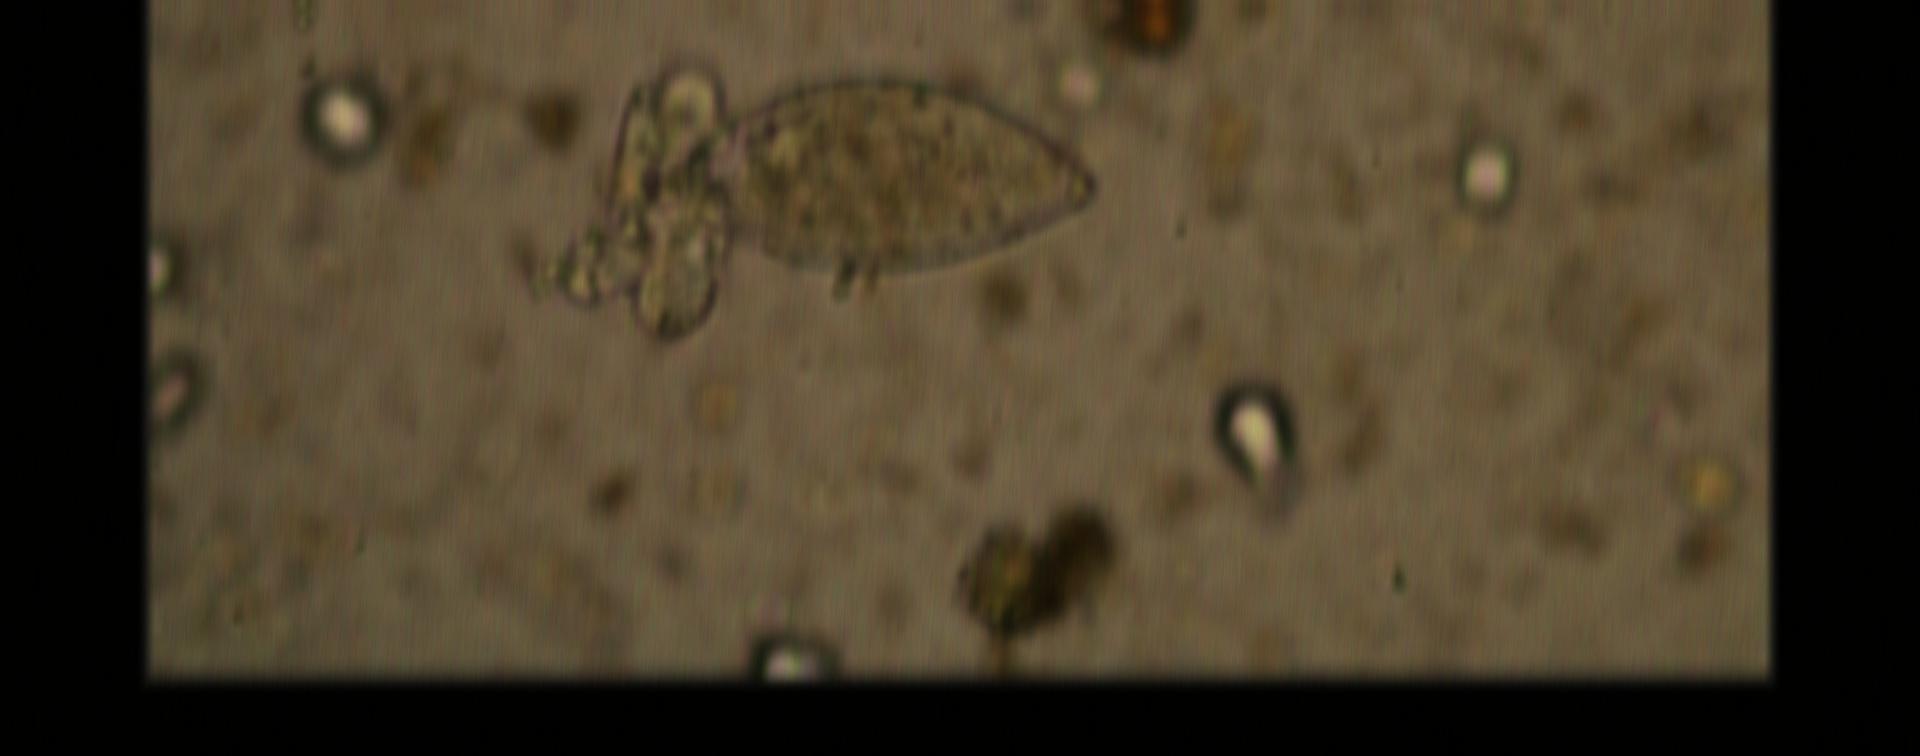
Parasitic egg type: Fasciolopsis buski